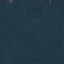
Label: Forest